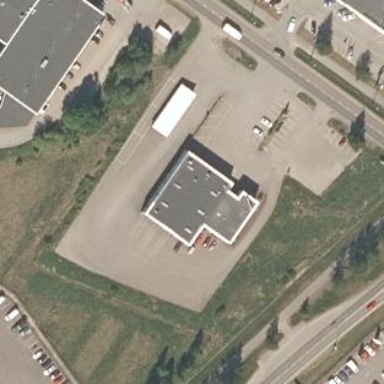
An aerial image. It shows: Flat roof retail building.